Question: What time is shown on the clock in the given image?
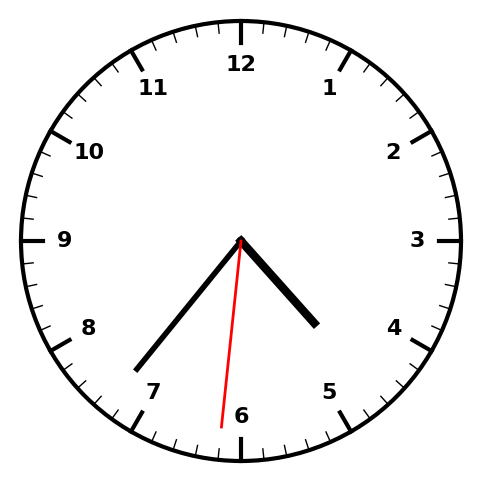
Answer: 04:36:31